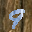
Label: 9